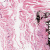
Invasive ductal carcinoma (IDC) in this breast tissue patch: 0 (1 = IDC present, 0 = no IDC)